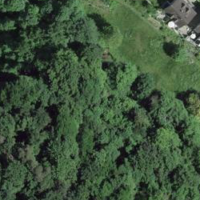
EUNIS habitat code: 41
Species observed at this site:
Fagus sylvatica